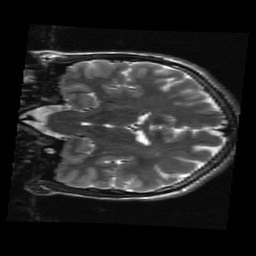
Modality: T2w
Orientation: coronal
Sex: male
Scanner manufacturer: ge
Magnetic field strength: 3 T
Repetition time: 5 s
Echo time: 0.101 s